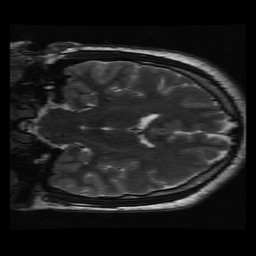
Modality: T2w
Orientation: coronal
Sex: male
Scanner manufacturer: ge
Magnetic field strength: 3 T
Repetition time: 5 s
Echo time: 0.103 s